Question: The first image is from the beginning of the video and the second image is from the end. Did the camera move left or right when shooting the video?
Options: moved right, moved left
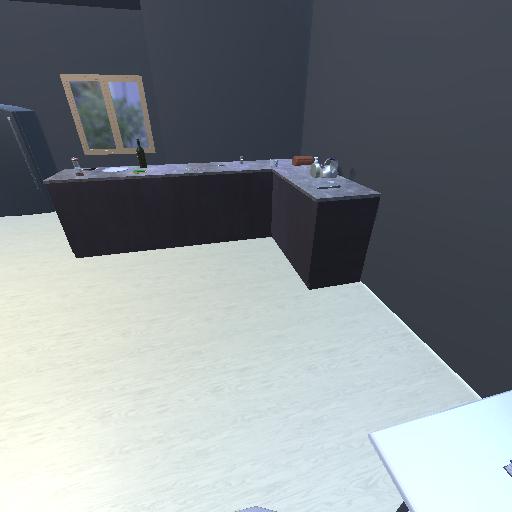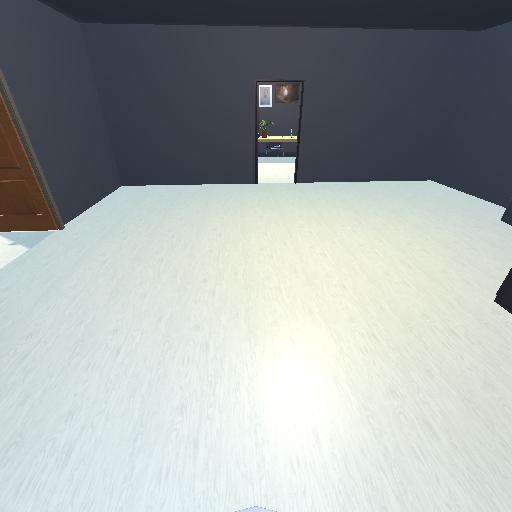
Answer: moved right